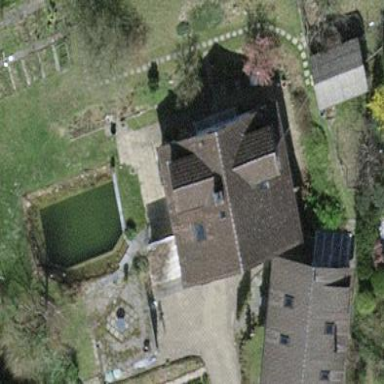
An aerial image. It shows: Detached building with gabled roof. The roof is flat.